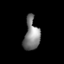
Tissue: lung
Cell type: Endothelial cells
Senescence score: 0.1306
Nuclear area (px): 483
Mean DAPI intensity: 128.273